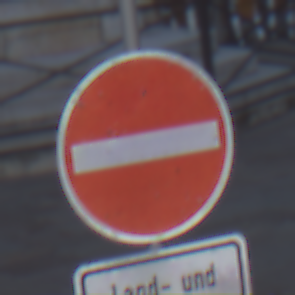
Verkehrszeichen: VerbotDerEinfahrt
Zusatzzeichen unten: BesondereFahrzeugeUndTransportgueter8
Umgebung: Outdoor, Urban
Tageszeit: Dawn
Wetter: Clear
Licht: Natural
Jahreszeit: NotSpecified
Kontrast: LowContrast